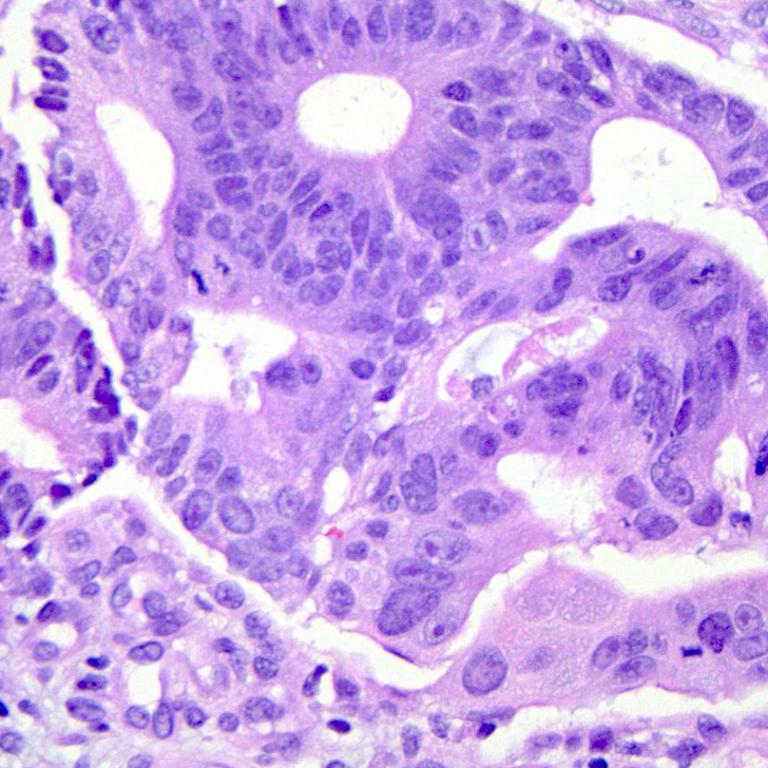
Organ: colon
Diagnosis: adenocarcinomas